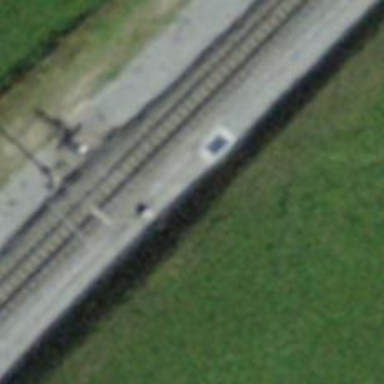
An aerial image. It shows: Railway signal.